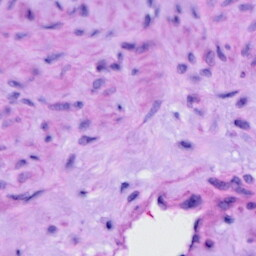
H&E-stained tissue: Cervix